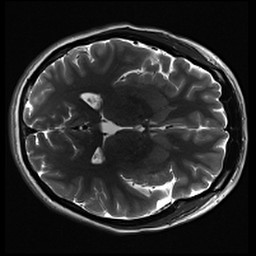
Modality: inplaneT2
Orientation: axial